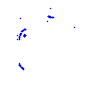
Particle: pion